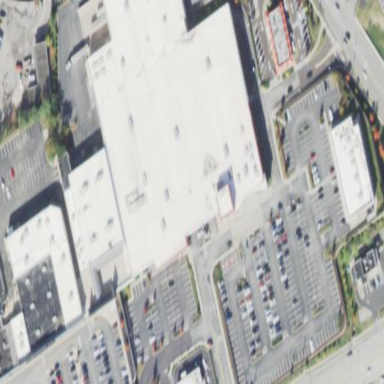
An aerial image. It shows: Department store building.